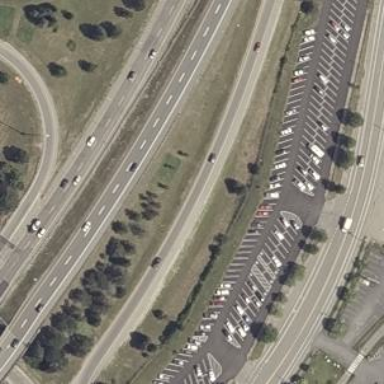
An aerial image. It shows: Parking area with park and ride facility.